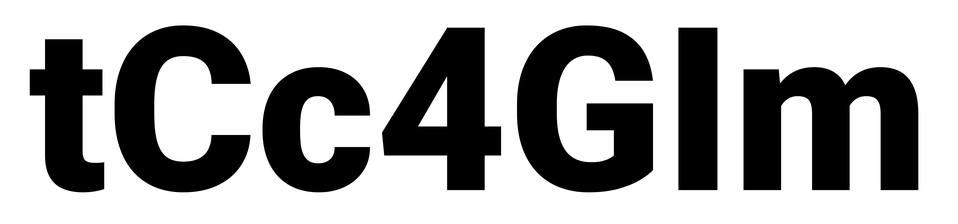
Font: Roboto_Black